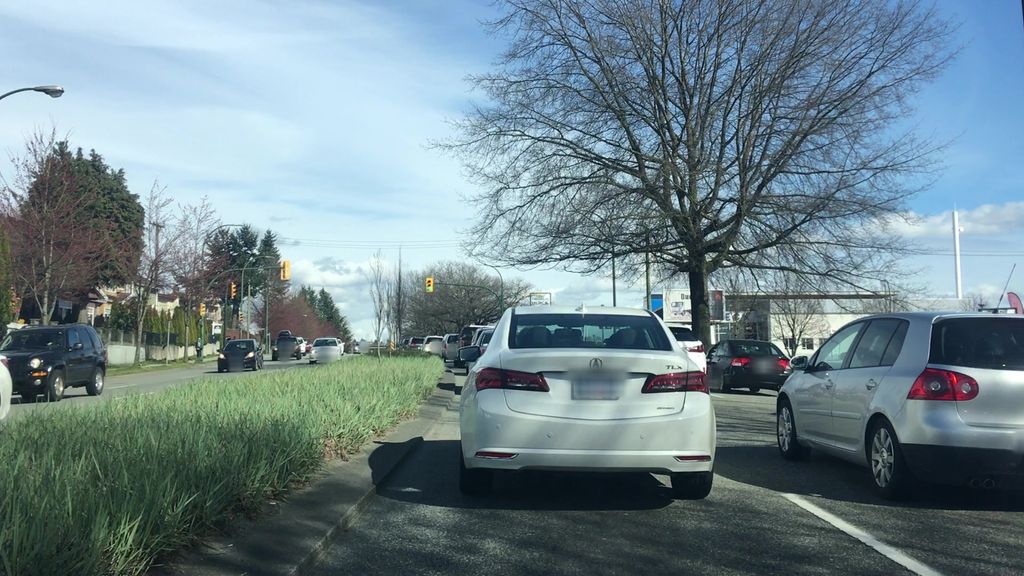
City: vancouver